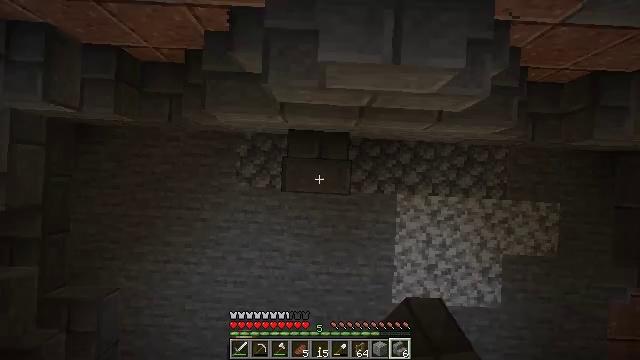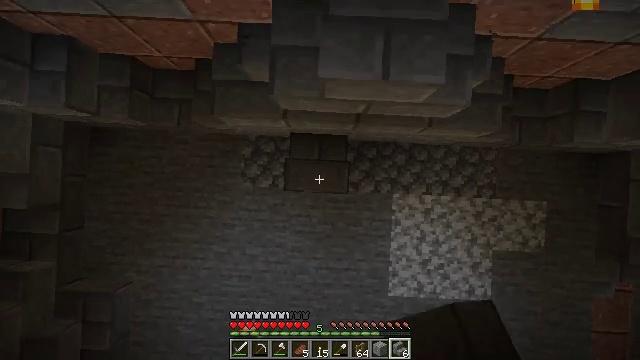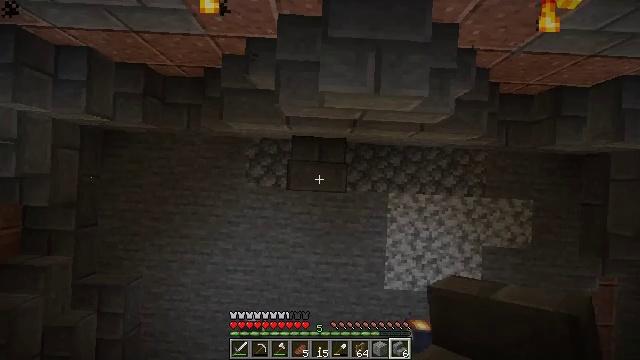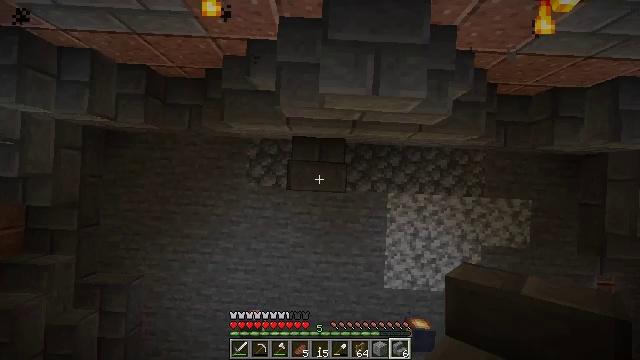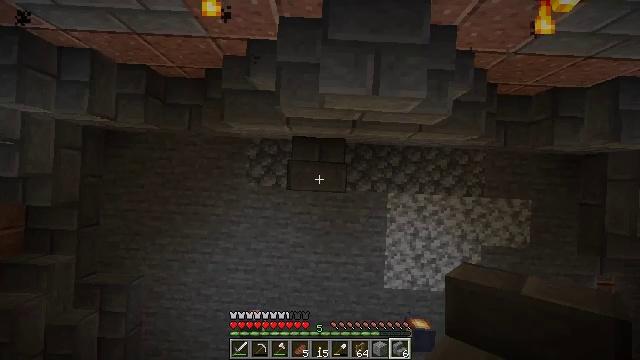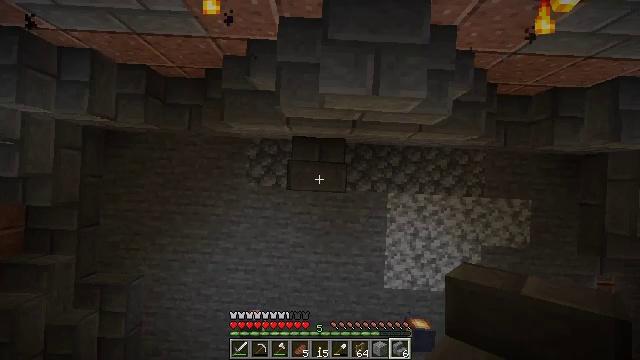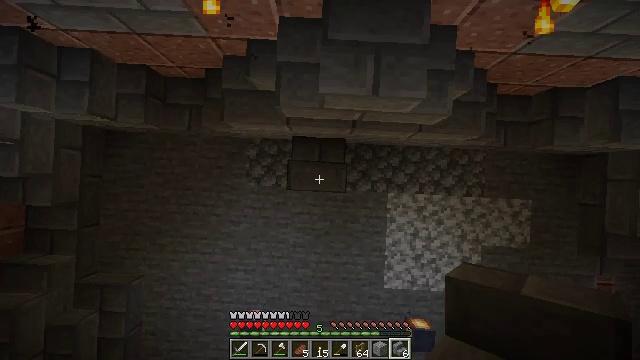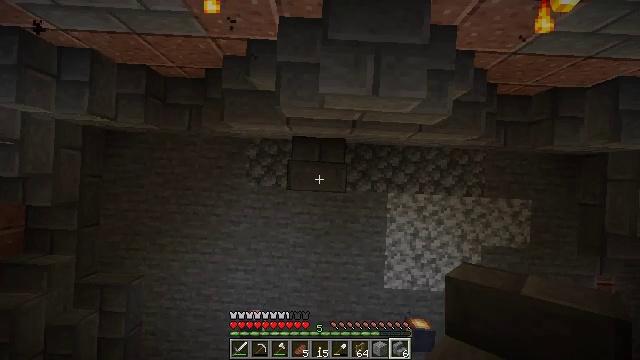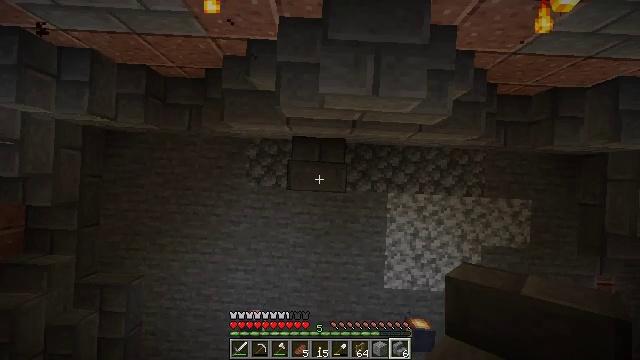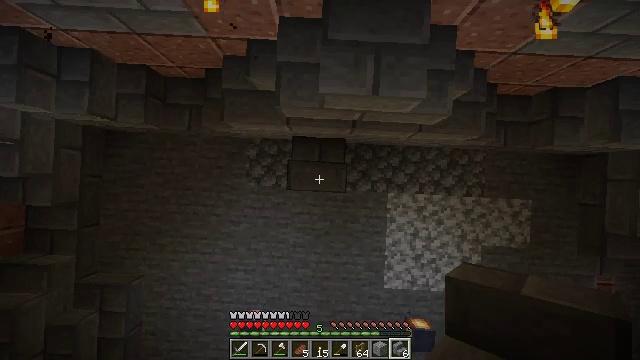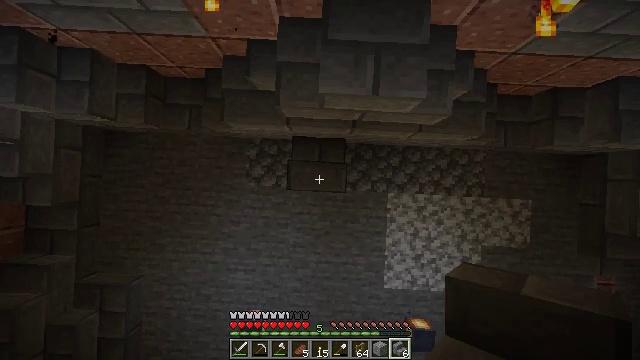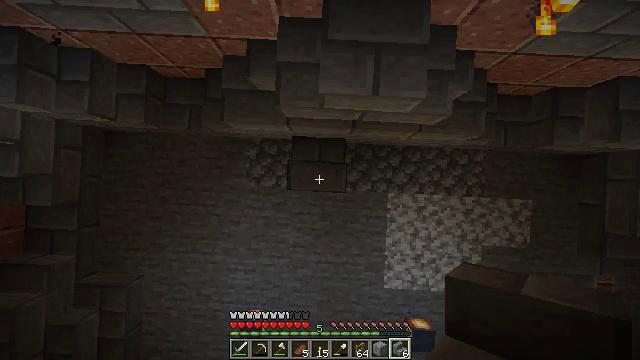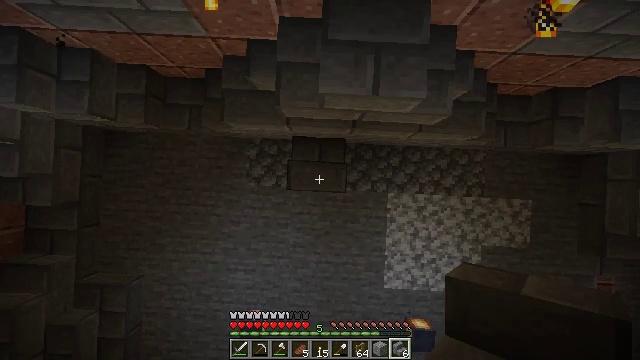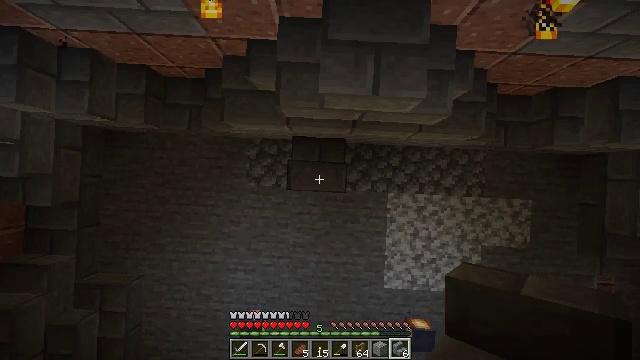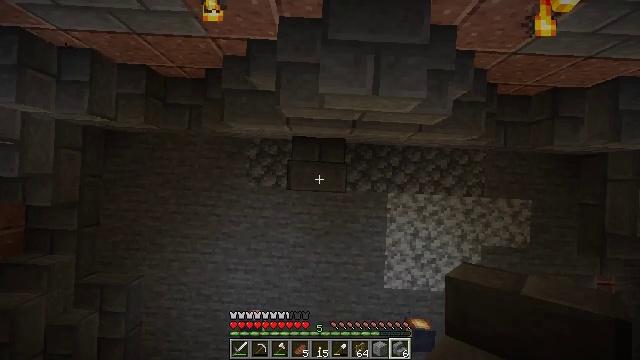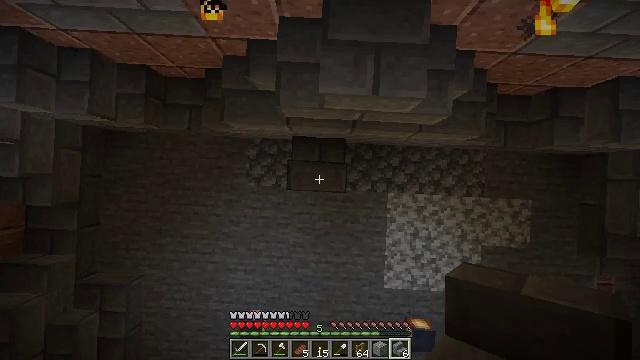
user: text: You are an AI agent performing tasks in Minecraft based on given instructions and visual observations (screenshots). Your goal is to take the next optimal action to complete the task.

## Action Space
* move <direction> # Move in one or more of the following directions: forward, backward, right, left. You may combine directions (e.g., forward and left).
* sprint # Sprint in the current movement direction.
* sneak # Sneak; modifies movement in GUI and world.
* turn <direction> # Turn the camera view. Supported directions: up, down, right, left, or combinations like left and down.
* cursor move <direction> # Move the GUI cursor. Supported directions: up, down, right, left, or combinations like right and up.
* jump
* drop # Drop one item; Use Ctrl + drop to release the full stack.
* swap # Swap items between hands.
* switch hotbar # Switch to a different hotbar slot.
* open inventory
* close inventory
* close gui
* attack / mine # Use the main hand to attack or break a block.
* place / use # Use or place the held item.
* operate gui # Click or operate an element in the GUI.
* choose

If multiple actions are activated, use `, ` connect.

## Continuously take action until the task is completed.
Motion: motion action
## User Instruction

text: Disassemble the stone brick stairs into inventory.
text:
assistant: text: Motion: no_op
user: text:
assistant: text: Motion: no_op
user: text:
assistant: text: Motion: no_op
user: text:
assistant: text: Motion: no_op
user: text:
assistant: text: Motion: no_op
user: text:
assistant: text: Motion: no_op
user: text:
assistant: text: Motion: no_op
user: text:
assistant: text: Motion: no_op
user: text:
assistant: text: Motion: no_op
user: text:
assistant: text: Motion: no_op
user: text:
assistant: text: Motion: no_op
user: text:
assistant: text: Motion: no_op
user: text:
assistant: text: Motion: no_op
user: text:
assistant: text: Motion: no_op
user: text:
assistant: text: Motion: no_op
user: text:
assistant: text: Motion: no_op
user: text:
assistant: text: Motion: no_op
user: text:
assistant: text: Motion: switch to hotbar 2
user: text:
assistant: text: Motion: switch to hotbar 2
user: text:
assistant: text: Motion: switch to hotbar 2
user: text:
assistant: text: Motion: no_op
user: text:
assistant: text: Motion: attack / mine
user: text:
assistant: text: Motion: attack / mine
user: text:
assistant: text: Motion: attack / mine
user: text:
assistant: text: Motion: attack / mine
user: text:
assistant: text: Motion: attack / mine
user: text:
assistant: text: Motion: attack / mine
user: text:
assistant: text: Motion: attack / mine
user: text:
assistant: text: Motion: attack / mine
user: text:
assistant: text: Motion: attack / mine